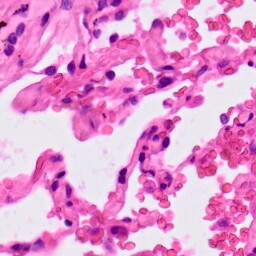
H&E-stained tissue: Lung